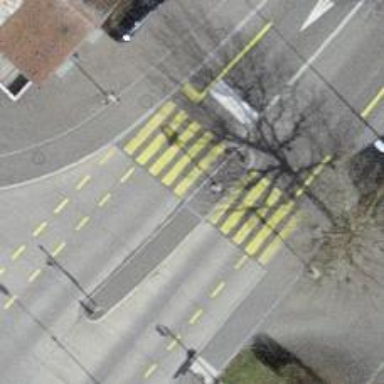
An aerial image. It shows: Zebra crossing on the road.